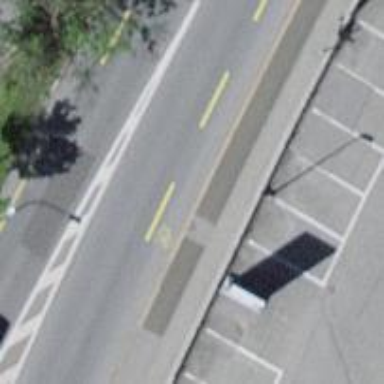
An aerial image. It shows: Asphalt secondary road with dedicated lane for cyclists on both sides.